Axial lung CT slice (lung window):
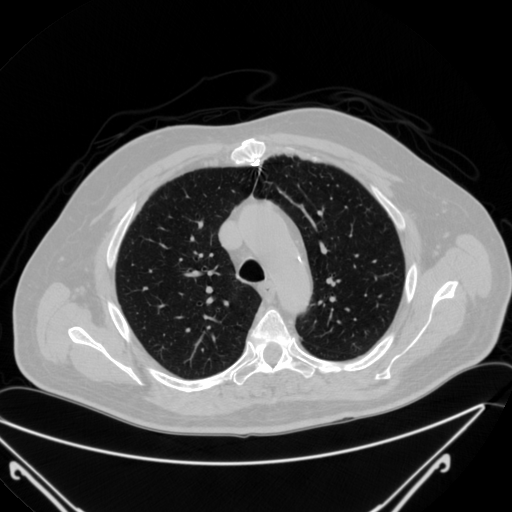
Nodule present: no